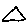
Label: triangle